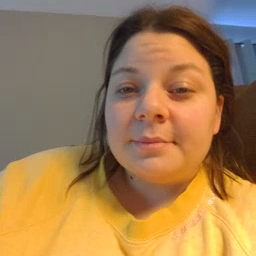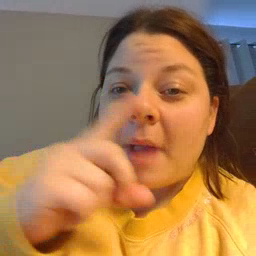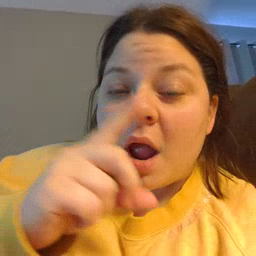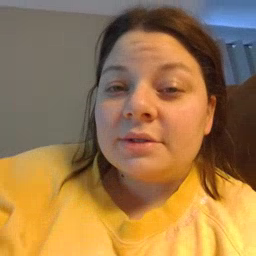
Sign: mouse